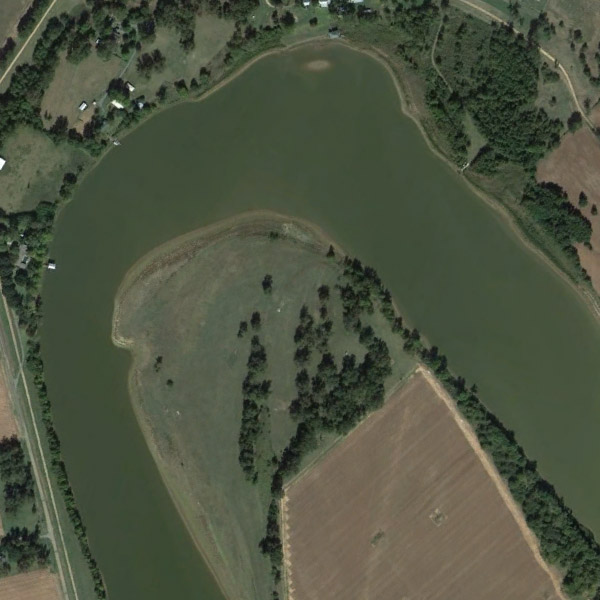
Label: River